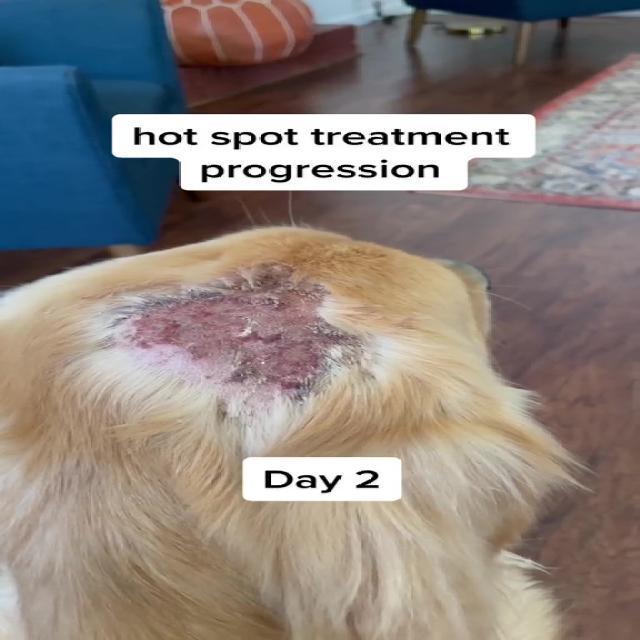
Canine dermatitis — inflammation of the skin presenting with erythema, pruritus, papules, and excoriation. May be allergic, contact, or atopic in origin.